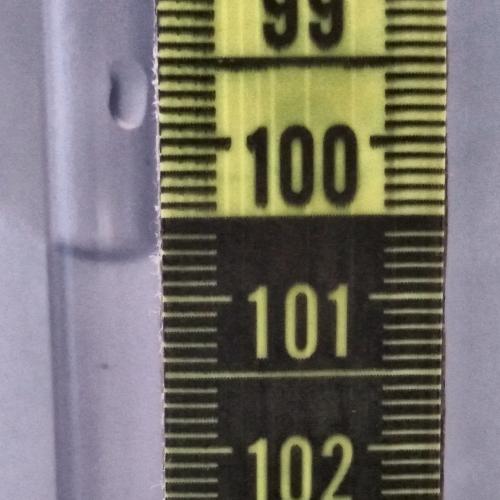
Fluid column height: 100.7 cm